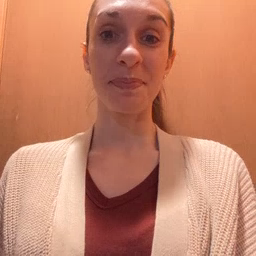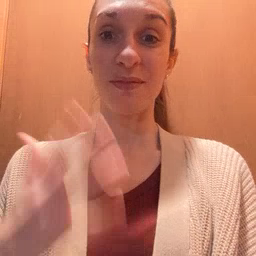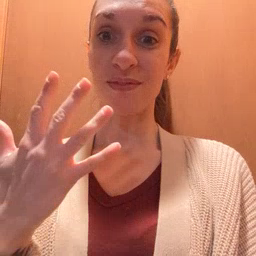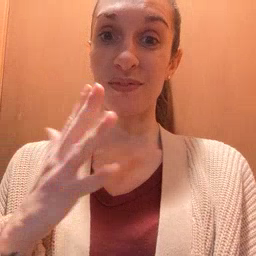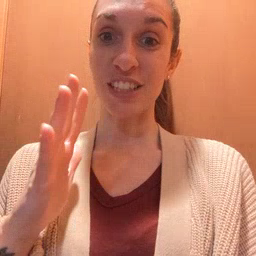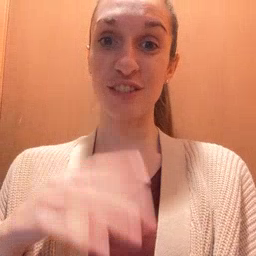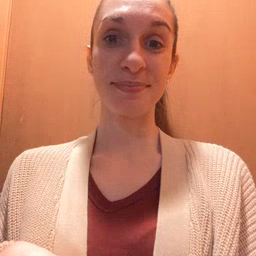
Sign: finish